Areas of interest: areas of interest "Water Sports Center"
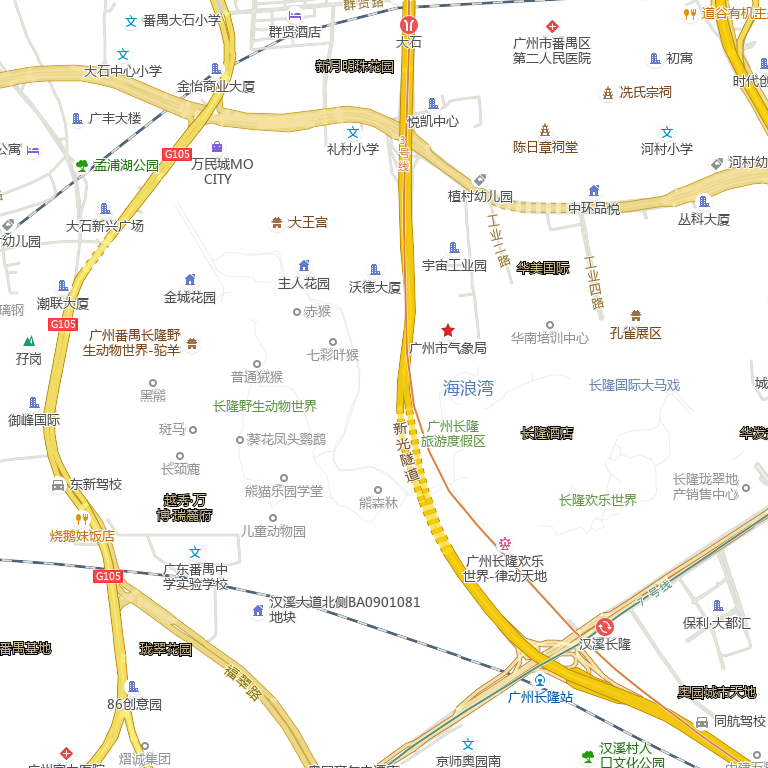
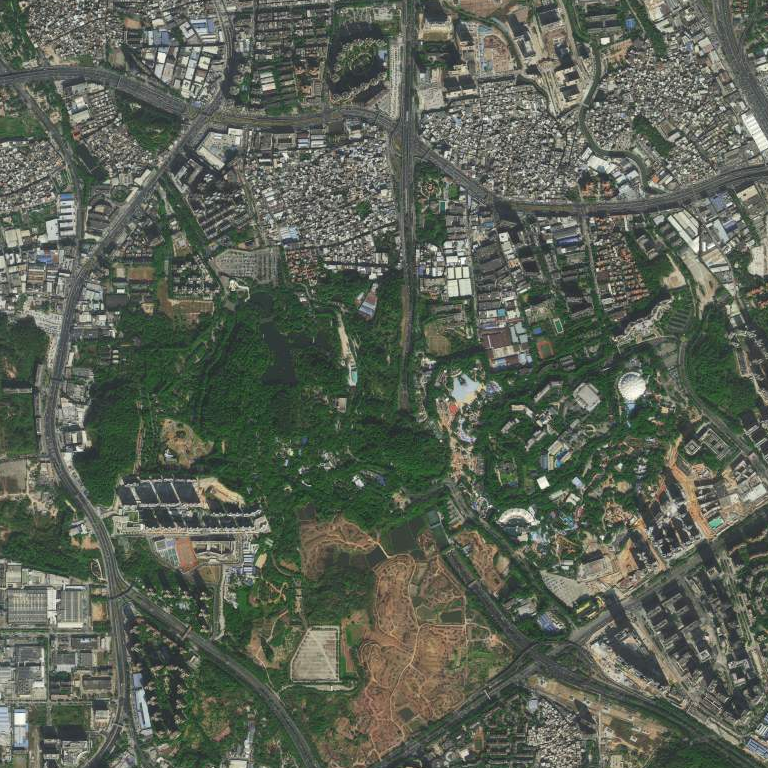